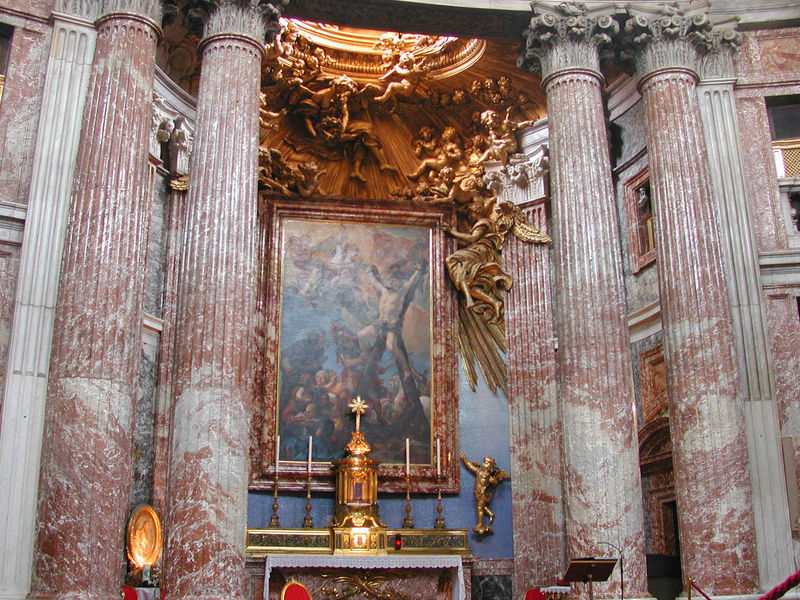
Titel: Rom, S. Andrea al Quirinale
Künstler: Giovanni Lorenzo Bernini
Standort: Rom, S. Andrea al Quirinale (EU - I - Latium)
Schlagwörter: gemälde, himmel, licht, marmor, säule, säulen, weiss, rot, architektur, barock, bild, kirche, auge, gold, decke, innen, rosa, engel, putto, pilaster, figuren, kerzen, leuchter, foto, nische, kreuz, strahlen, altar, kapitelle, pult, kapitell, jesus, kreuzigung, kanneluren, putti, tabernakel